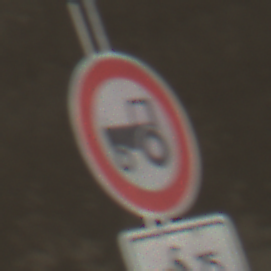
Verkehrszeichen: VerbotKraftfahrzeugeZuegeNichtSchneller25
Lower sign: EinspurigeFahrzeugeFrei2
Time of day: Midday
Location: Roofed (Tunnel)
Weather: NotSpecified
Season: NotSpecified
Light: Natural